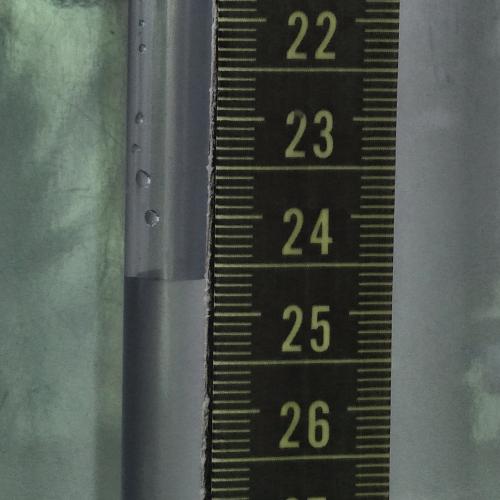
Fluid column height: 24.6 cm